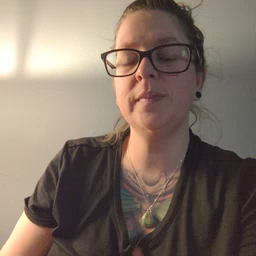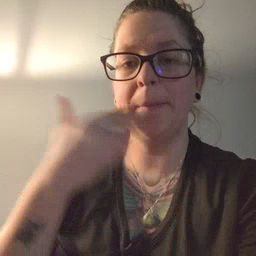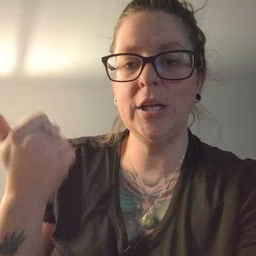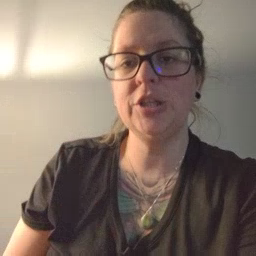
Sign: better